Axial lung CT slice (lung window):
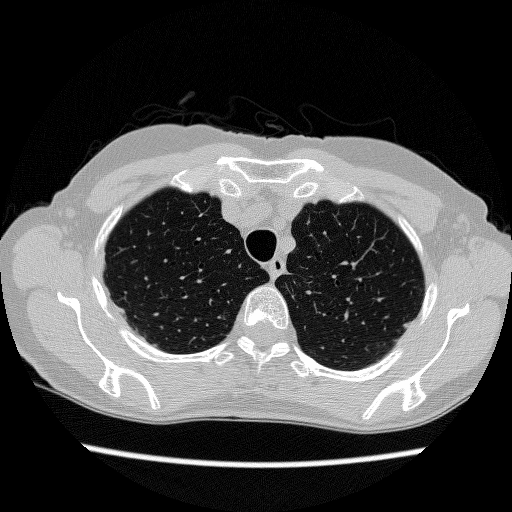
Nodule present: no